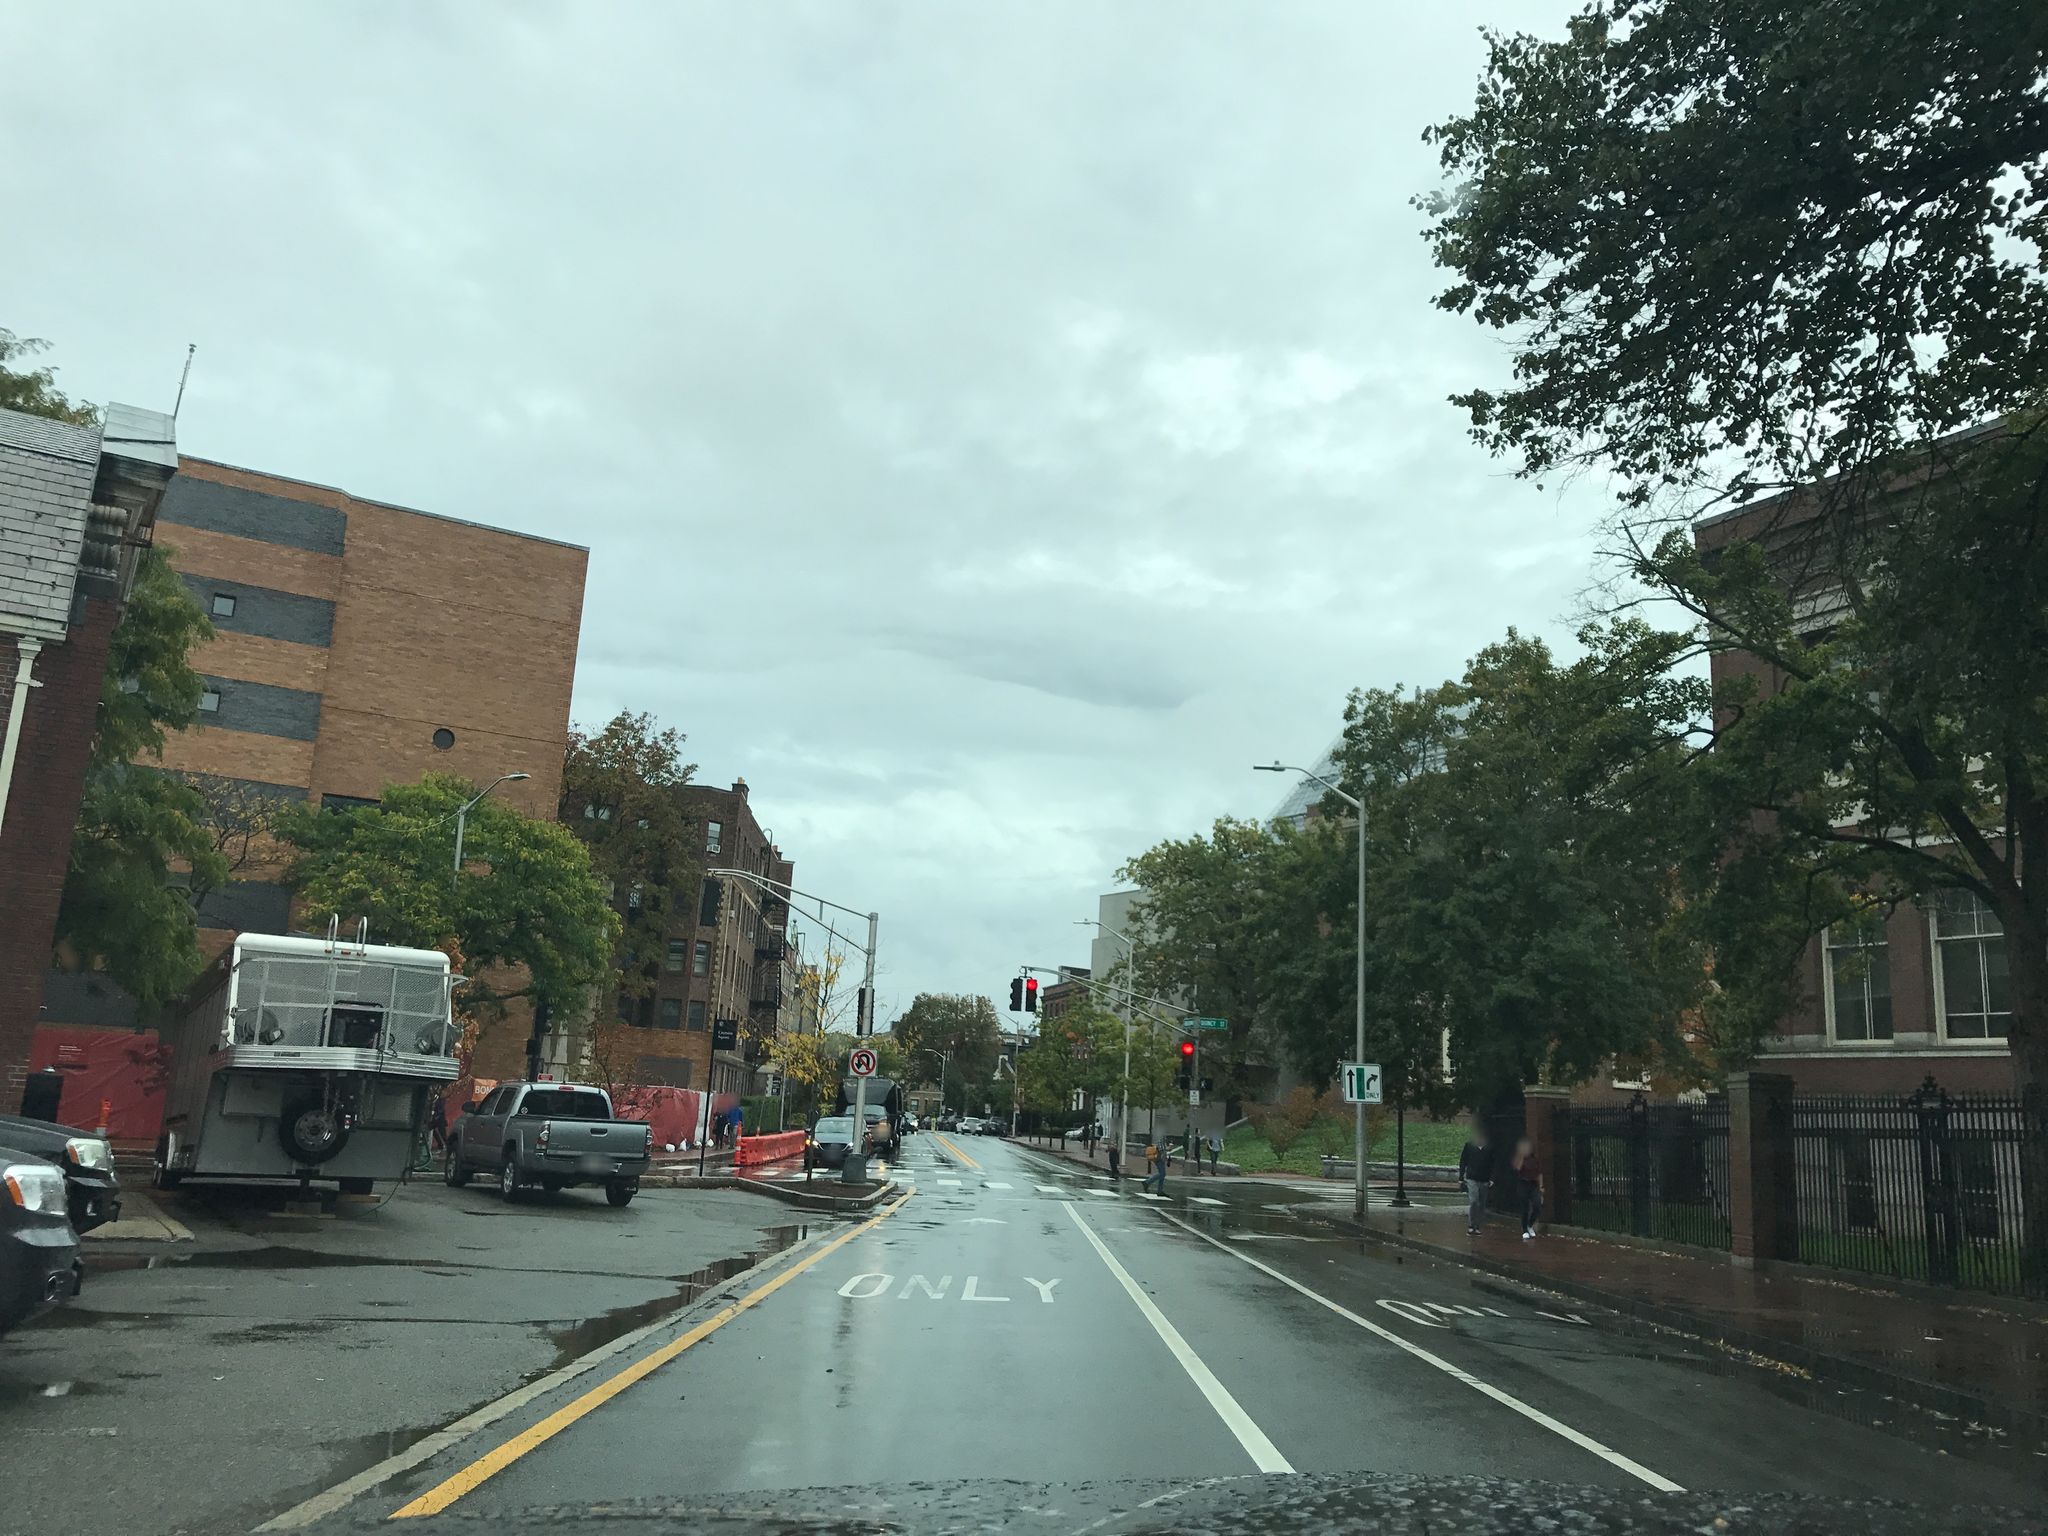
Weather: cloudy
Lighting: day
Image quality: good
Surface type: driving surface
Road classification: tertiary
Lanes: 2
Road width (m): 24.4
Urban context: urban centre
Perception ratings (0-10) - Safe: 2.87, Lively: 6.23, Beautiful: 6.6, Boring: 2.82, Depressing: 6.32, Wealthy: 5.86